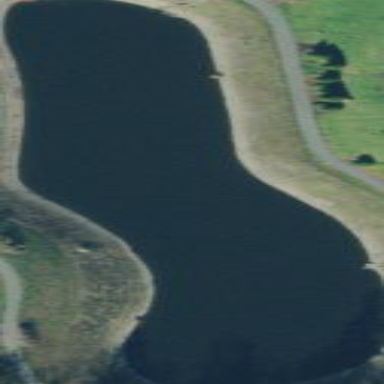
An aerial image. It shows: Pond located in basin area with natural surroundings of water.